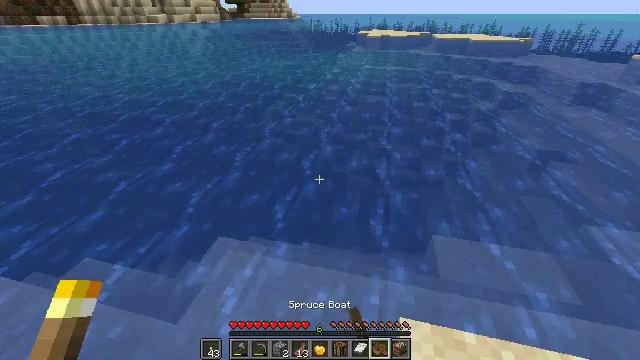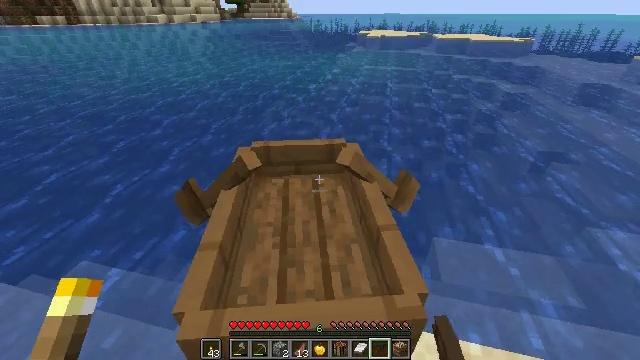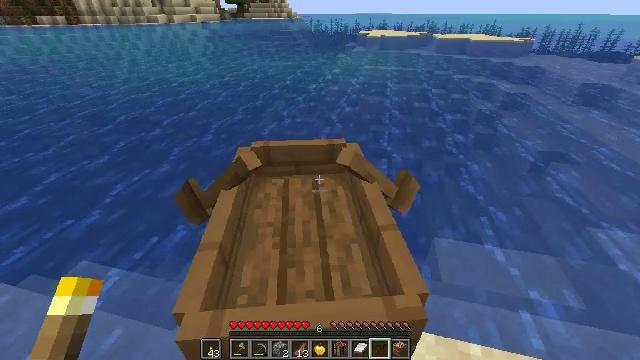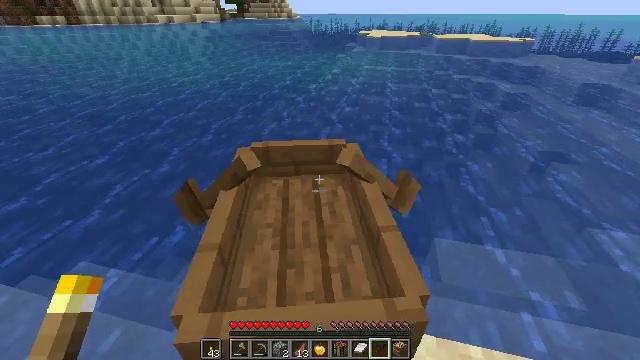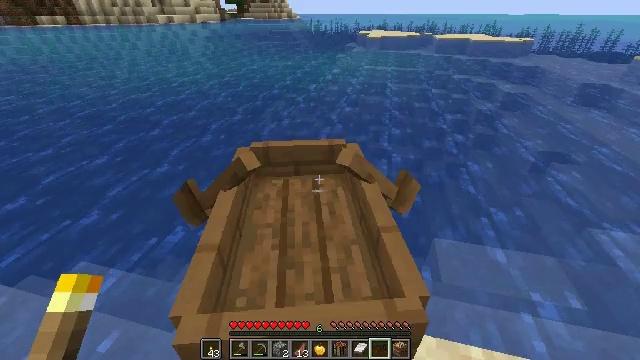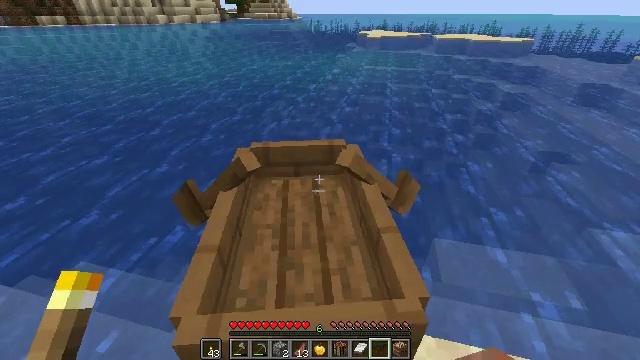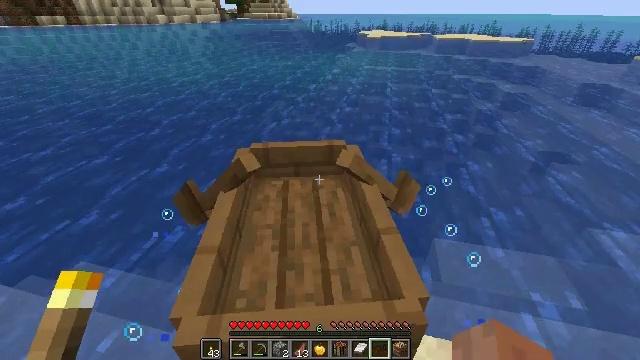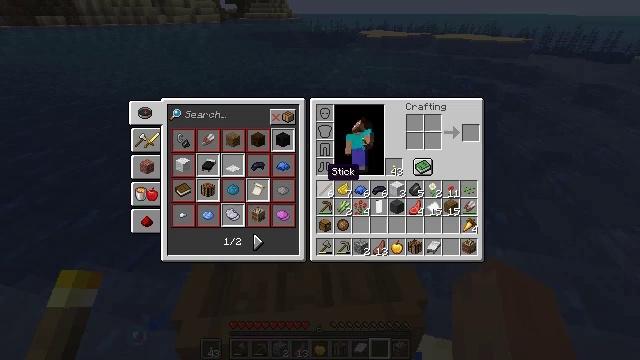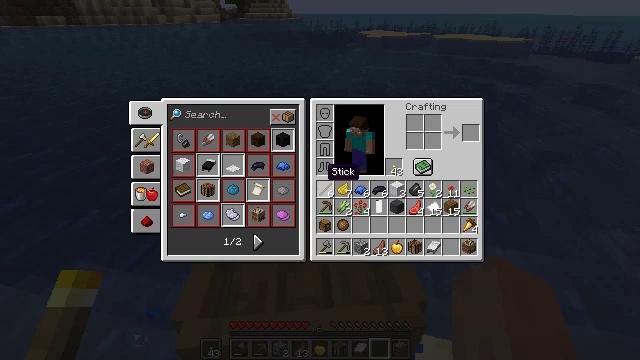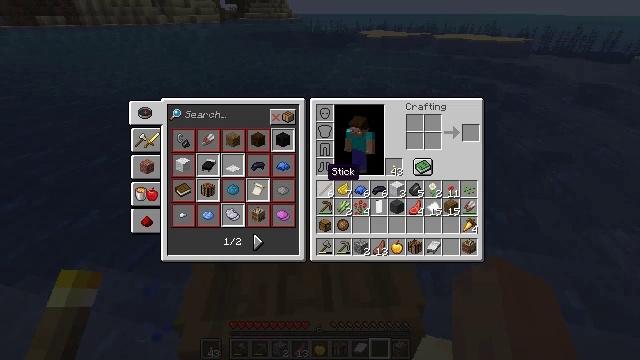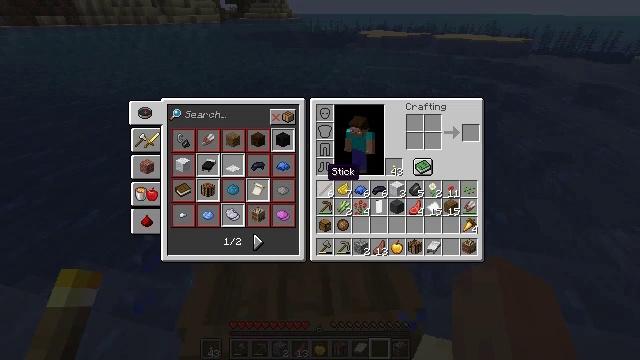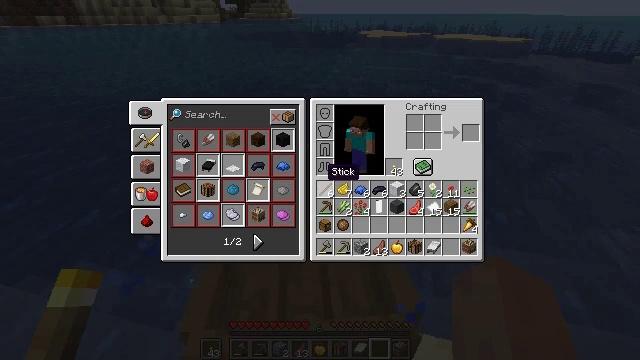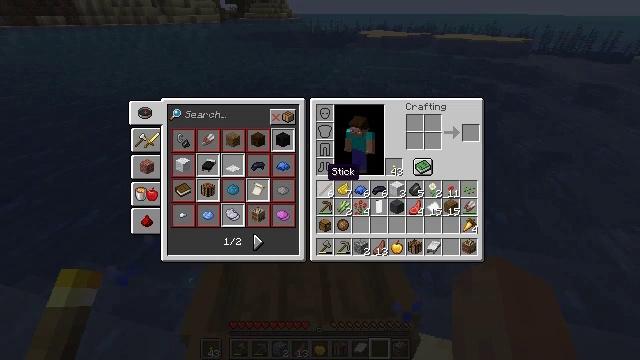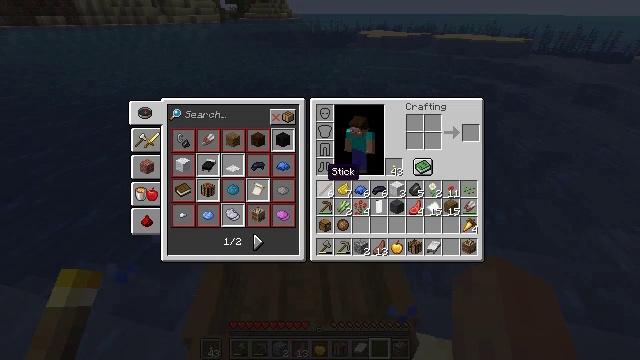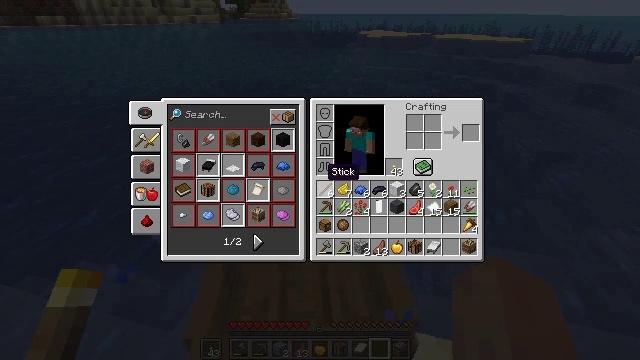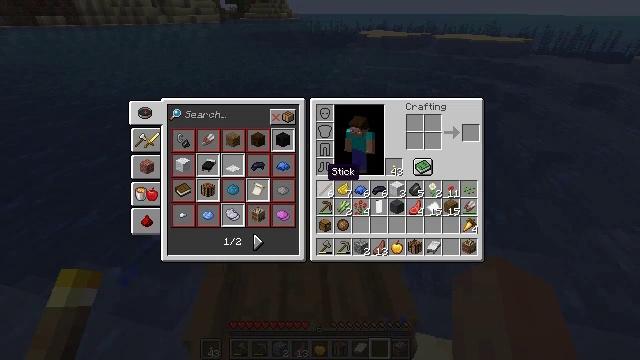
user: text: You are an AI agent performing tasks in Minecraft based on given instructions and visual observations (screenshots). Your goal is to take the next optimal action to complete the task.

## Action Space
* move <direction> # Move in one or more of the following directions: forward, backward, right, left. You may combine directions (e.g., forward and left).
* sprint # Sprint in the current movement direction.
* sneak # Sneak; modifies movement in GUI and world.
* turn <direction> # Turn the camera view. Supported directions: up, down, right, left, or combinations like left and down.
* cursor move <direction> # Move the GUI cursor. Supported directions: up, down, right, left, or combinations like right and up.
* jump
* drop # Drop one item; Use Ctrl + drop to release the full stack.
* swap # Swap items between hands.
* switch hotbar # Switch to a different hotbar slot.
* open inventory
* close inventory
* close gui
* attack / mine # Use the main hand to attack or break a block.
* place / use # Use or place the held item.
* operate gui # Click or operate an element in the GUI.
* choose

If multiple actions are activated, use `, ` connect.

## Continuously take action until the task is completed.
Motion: motion action
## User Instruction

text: Pick up the dandelion.
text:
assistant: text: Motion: no_op
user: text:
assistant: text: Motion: no_op
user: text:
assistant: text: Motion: no_op
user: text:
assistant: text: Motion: no_op
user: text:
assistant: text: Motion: no_op
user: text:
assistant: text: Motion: no_op
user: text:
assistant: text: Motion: open inventory
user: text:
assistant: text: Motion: open inventory
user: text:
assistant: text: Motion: open inventory
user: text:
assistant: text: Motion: no_op
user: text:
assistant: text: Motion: no_op
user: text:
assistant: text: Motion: no_op
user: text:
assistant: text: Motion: no_op
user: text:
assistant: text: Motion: no_op
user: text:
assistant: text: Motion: no_op
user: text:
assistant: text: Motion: no_op
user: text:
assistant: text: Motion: no_op
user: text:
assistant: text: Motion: no_op
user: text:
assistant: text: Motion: no_op
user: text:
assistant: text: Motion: no_op
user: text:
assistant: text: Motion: cursor move up
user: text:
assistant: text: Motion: no_op
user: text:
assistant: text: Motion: no_op
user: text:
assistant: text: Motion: no_op
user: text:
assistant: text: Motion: no_op
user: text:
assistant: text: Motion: no_op
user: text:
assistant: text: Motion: no_op
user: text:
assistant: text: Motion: no_op
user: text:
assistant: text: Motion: no_op
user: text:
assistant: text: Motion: cursor move right and down